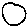
Label: circle